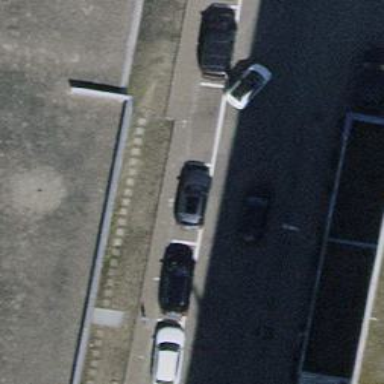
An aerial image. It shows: Parking lane with asphalt surface.